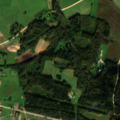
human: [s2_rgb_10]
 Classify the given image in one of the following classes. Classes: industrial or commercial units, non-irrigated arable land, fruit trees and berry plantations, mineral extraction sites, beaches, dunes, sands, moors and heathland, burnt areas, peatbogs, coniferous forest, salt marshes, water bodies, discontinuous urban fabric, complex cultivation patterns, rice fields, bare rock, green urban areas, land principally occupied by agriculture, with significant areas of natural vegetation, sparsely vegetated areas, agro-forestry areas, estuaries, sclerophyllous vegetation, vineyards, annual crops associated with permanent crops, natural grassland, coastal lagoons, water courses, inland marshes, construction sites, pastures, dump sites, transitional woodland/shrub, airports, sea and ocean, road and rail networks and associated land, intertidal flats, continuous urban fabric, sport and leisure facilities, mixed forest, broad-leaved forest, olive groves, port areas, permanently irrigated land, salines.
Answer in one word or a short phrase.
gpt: non-irrigated arable land, pastures, complex cultivation patterns, land principally occupied by agriculture, with significant areas of natural vegetation, mixed forest